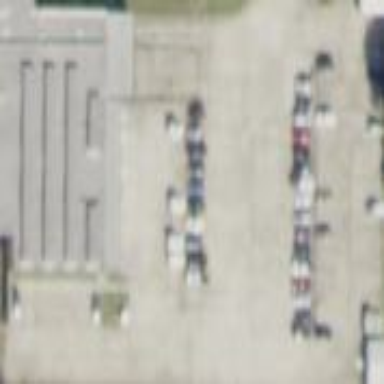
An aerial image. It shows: Plot designated as truck lot for USPS office.